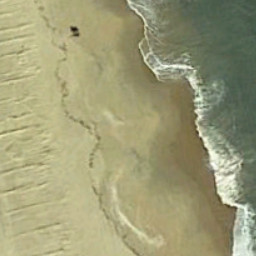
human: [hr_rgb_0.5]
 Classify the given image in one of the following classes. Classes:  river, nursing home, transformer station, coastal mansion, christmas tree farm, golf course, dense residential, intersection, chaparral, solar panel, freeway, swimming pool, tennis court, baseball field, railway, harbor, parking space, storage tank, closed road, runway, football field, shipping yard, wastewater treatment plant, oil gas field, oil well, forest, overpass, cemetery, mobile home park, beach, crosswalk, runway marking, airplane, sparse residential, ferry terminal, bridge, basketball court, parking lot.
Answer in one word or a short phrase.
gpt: beach